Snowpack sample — Buffalo Mountain, Silverthorne, Colorado, USA (2/22/26, 2:02 PM MST)
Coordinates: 39.622, -106.113
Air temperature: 33 °F
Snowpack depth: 63 cm
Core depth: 20 cm
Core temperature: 24.8 °F
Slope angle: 11°, slope face: 116°
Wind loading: low
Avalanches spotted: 0
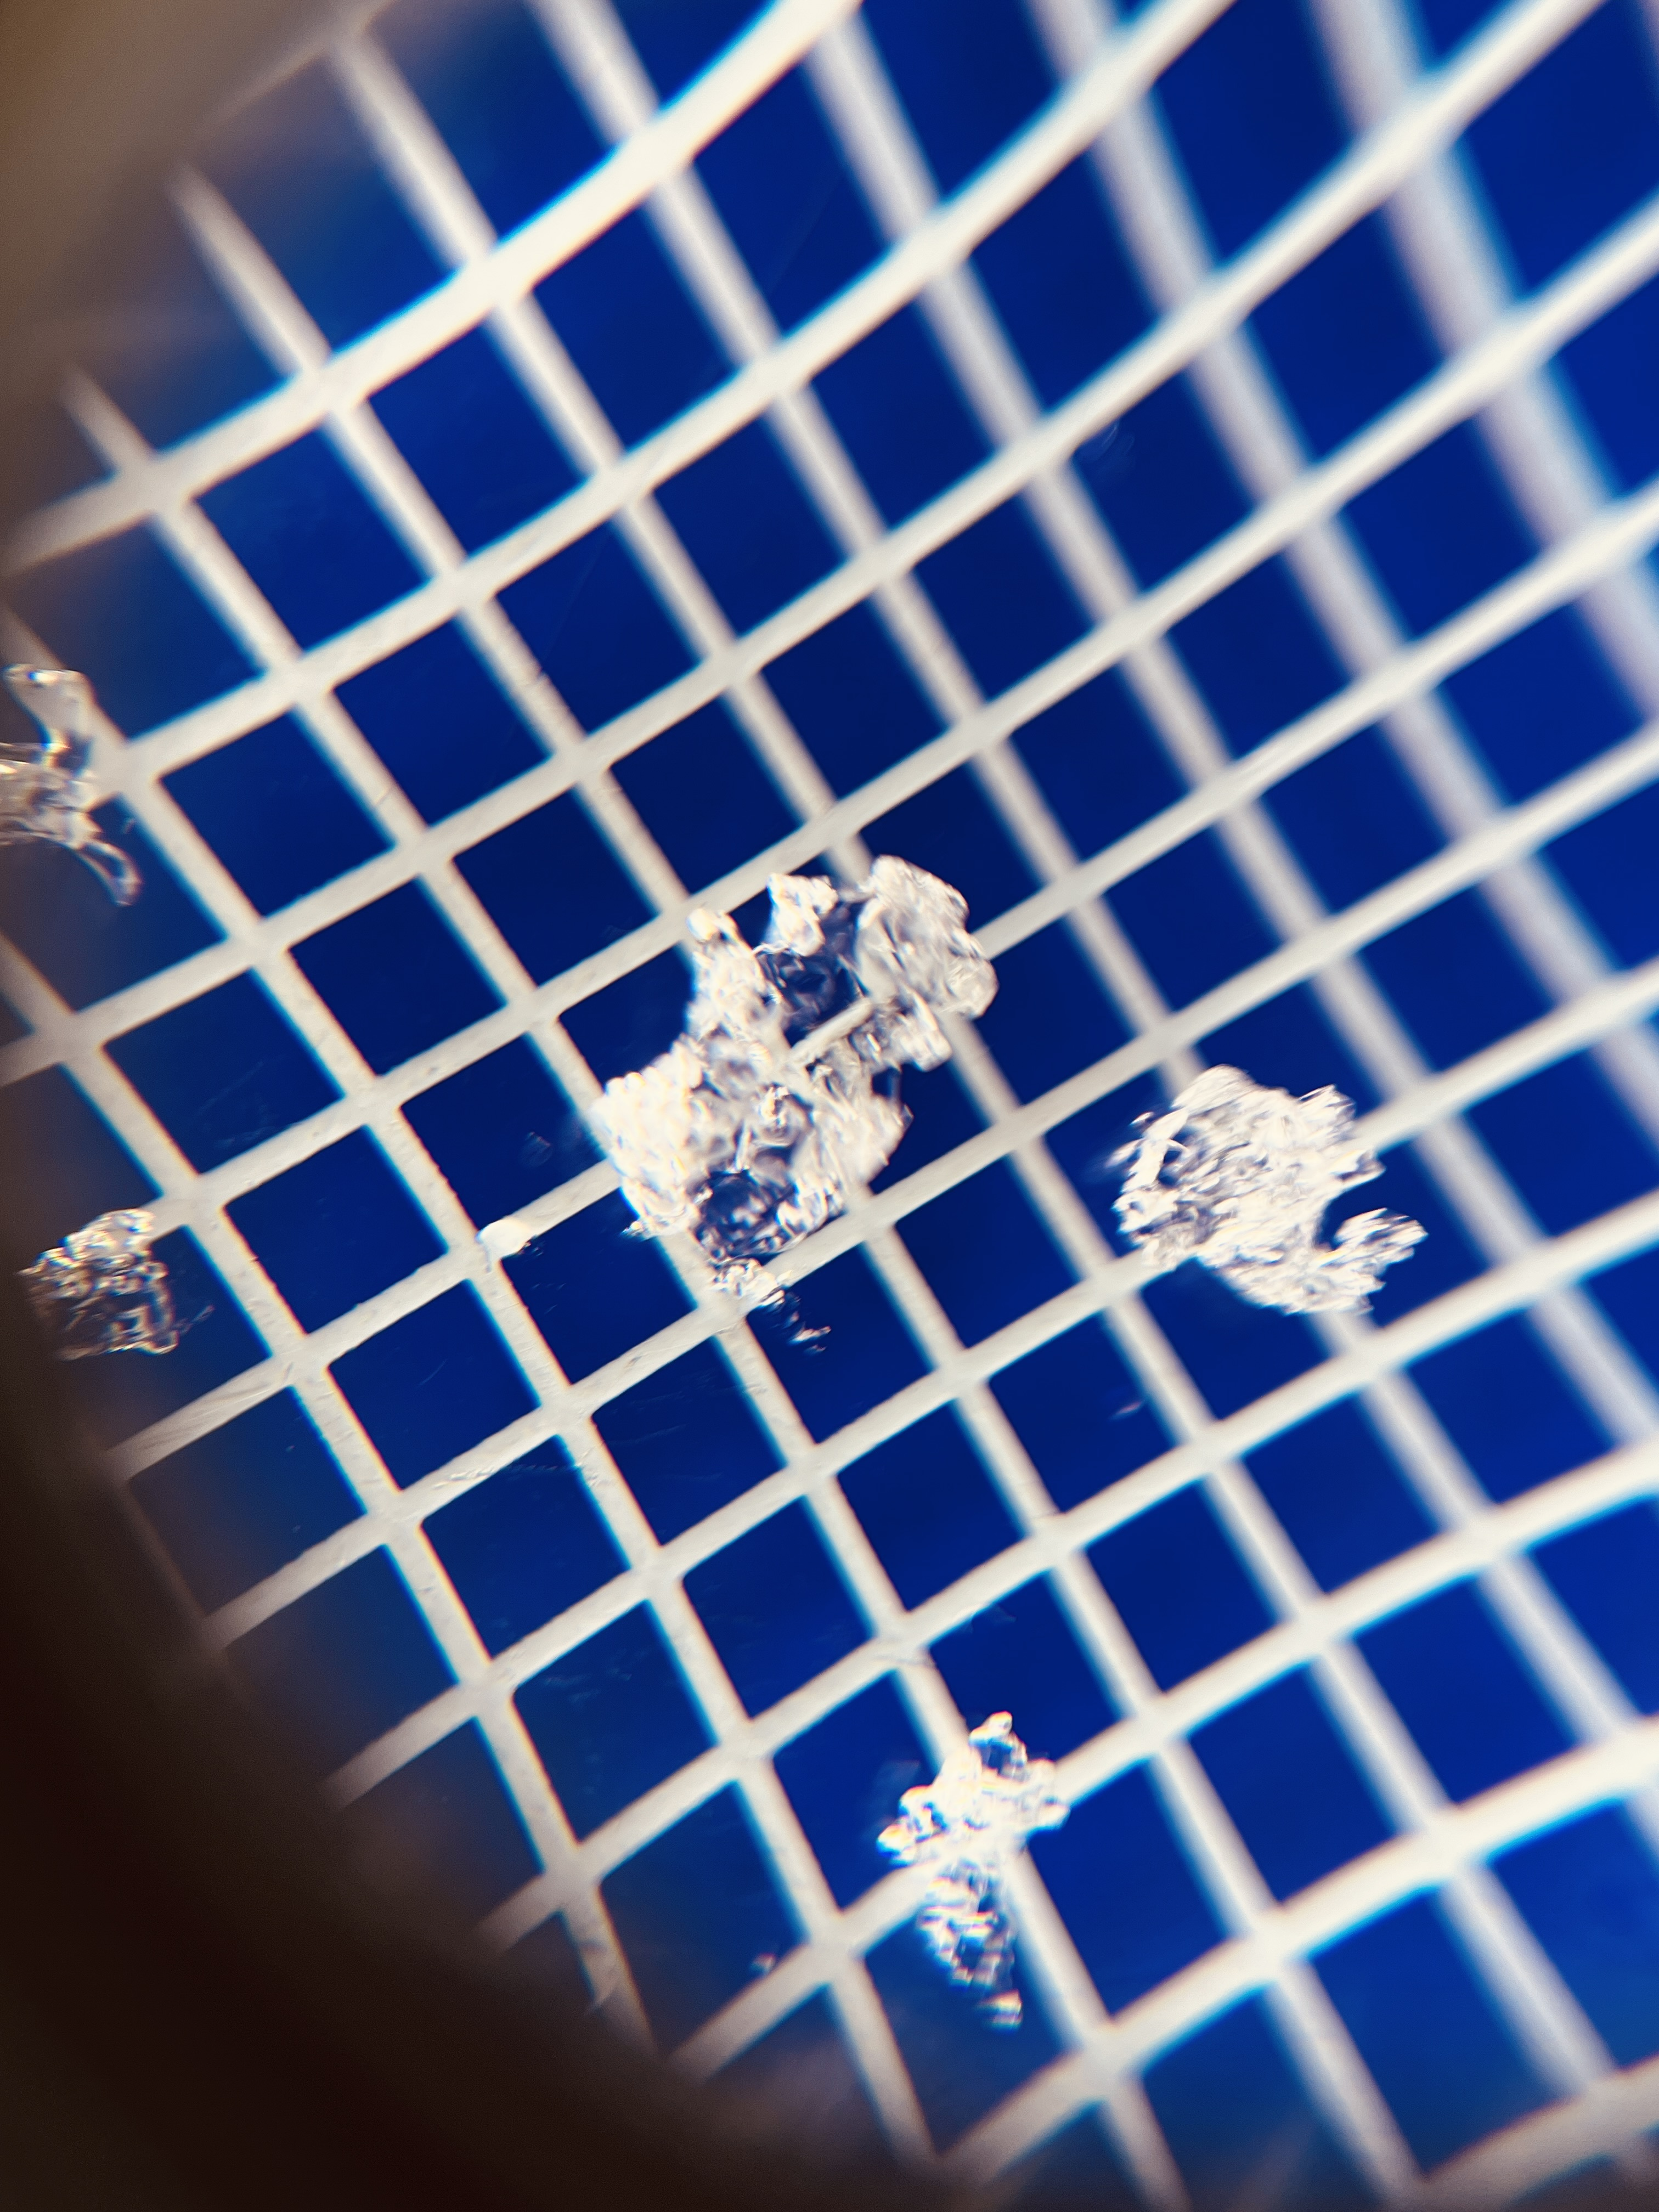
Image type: magnified_profile
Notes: In a firebreak similar to site 1, minimal wind loading with no spotted avalanches (not many faces in view though)